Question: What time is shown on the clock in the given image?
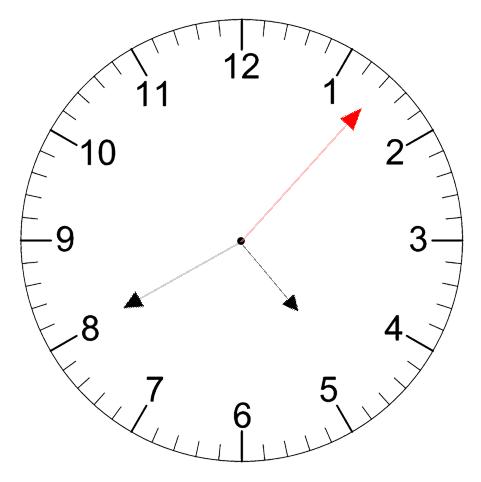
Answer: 04:40:07